Field crop: maize
Growth stage: 2
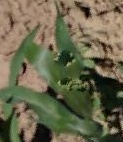
Species: maize